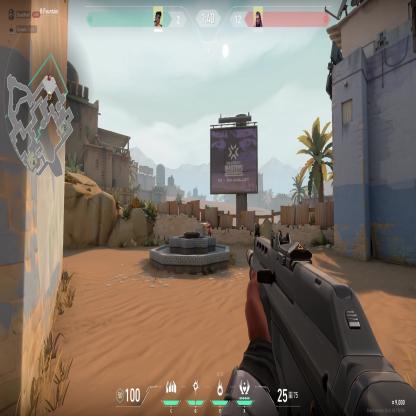
Label: enemy